Question: i have this error when i'm executing a chan.send command :

this is my script:
'''
chan.send("mysql --user='test' --password=mypw --database='bugs_mogis' --execute='select login_name, realname, last_seen_date from profiles where disabledtext = "";'")
chan.send('
')
time.sleep(1)
resp = chan.recv(9999)
output = resp.decode('ascii').split(',')
print (''.join(output))
chan.close()
'''
It's strange cause in "putty" this command works but also i have this error
<URL>
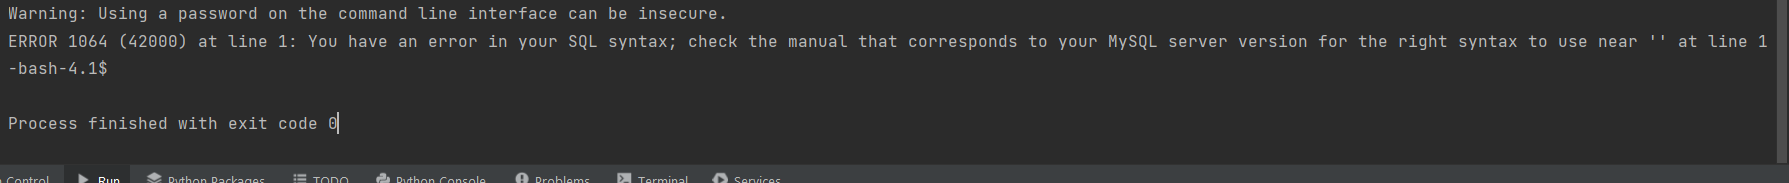
Answer: You might have a problem with quotation marks in your SQL string.
'''
"mysql --user='test' --password=mypw --database='bugs_mogis' --execute='select login_name, realname, last_seen_date from profiles where disabledtext = "";'"
'''
In the last part you enclose ';' in '"', however your whole string starts and ends with '"', so python understands it as ending one string and starting another, and then joining them together. This is how python sees your string: (check the difference at the end)
'''
"mysql --user='test' --password=mypw --database='bugs_mogis' --execute='select login_name, realname, last_seen_date from profiles where disabledtext = ;'"
'''
This way SQL doesn't like the 'where disabledtext = ;' part. To make it work, instead of enclosing whole string in '"', use '"""' (see <URL>:
'''
""" mysql --user='test' --password=mypw --database='bugs_mogis' --execute='select login_name, realname, last_seen_date from profiles where disabledtext = "";' """
'''